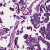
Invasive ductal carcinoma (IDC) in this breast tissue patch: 1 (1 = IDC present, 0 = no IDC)